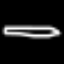
Label: pencil